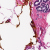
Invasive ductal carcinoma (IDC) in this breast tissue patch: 0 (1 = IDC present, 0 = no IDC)